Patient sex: M
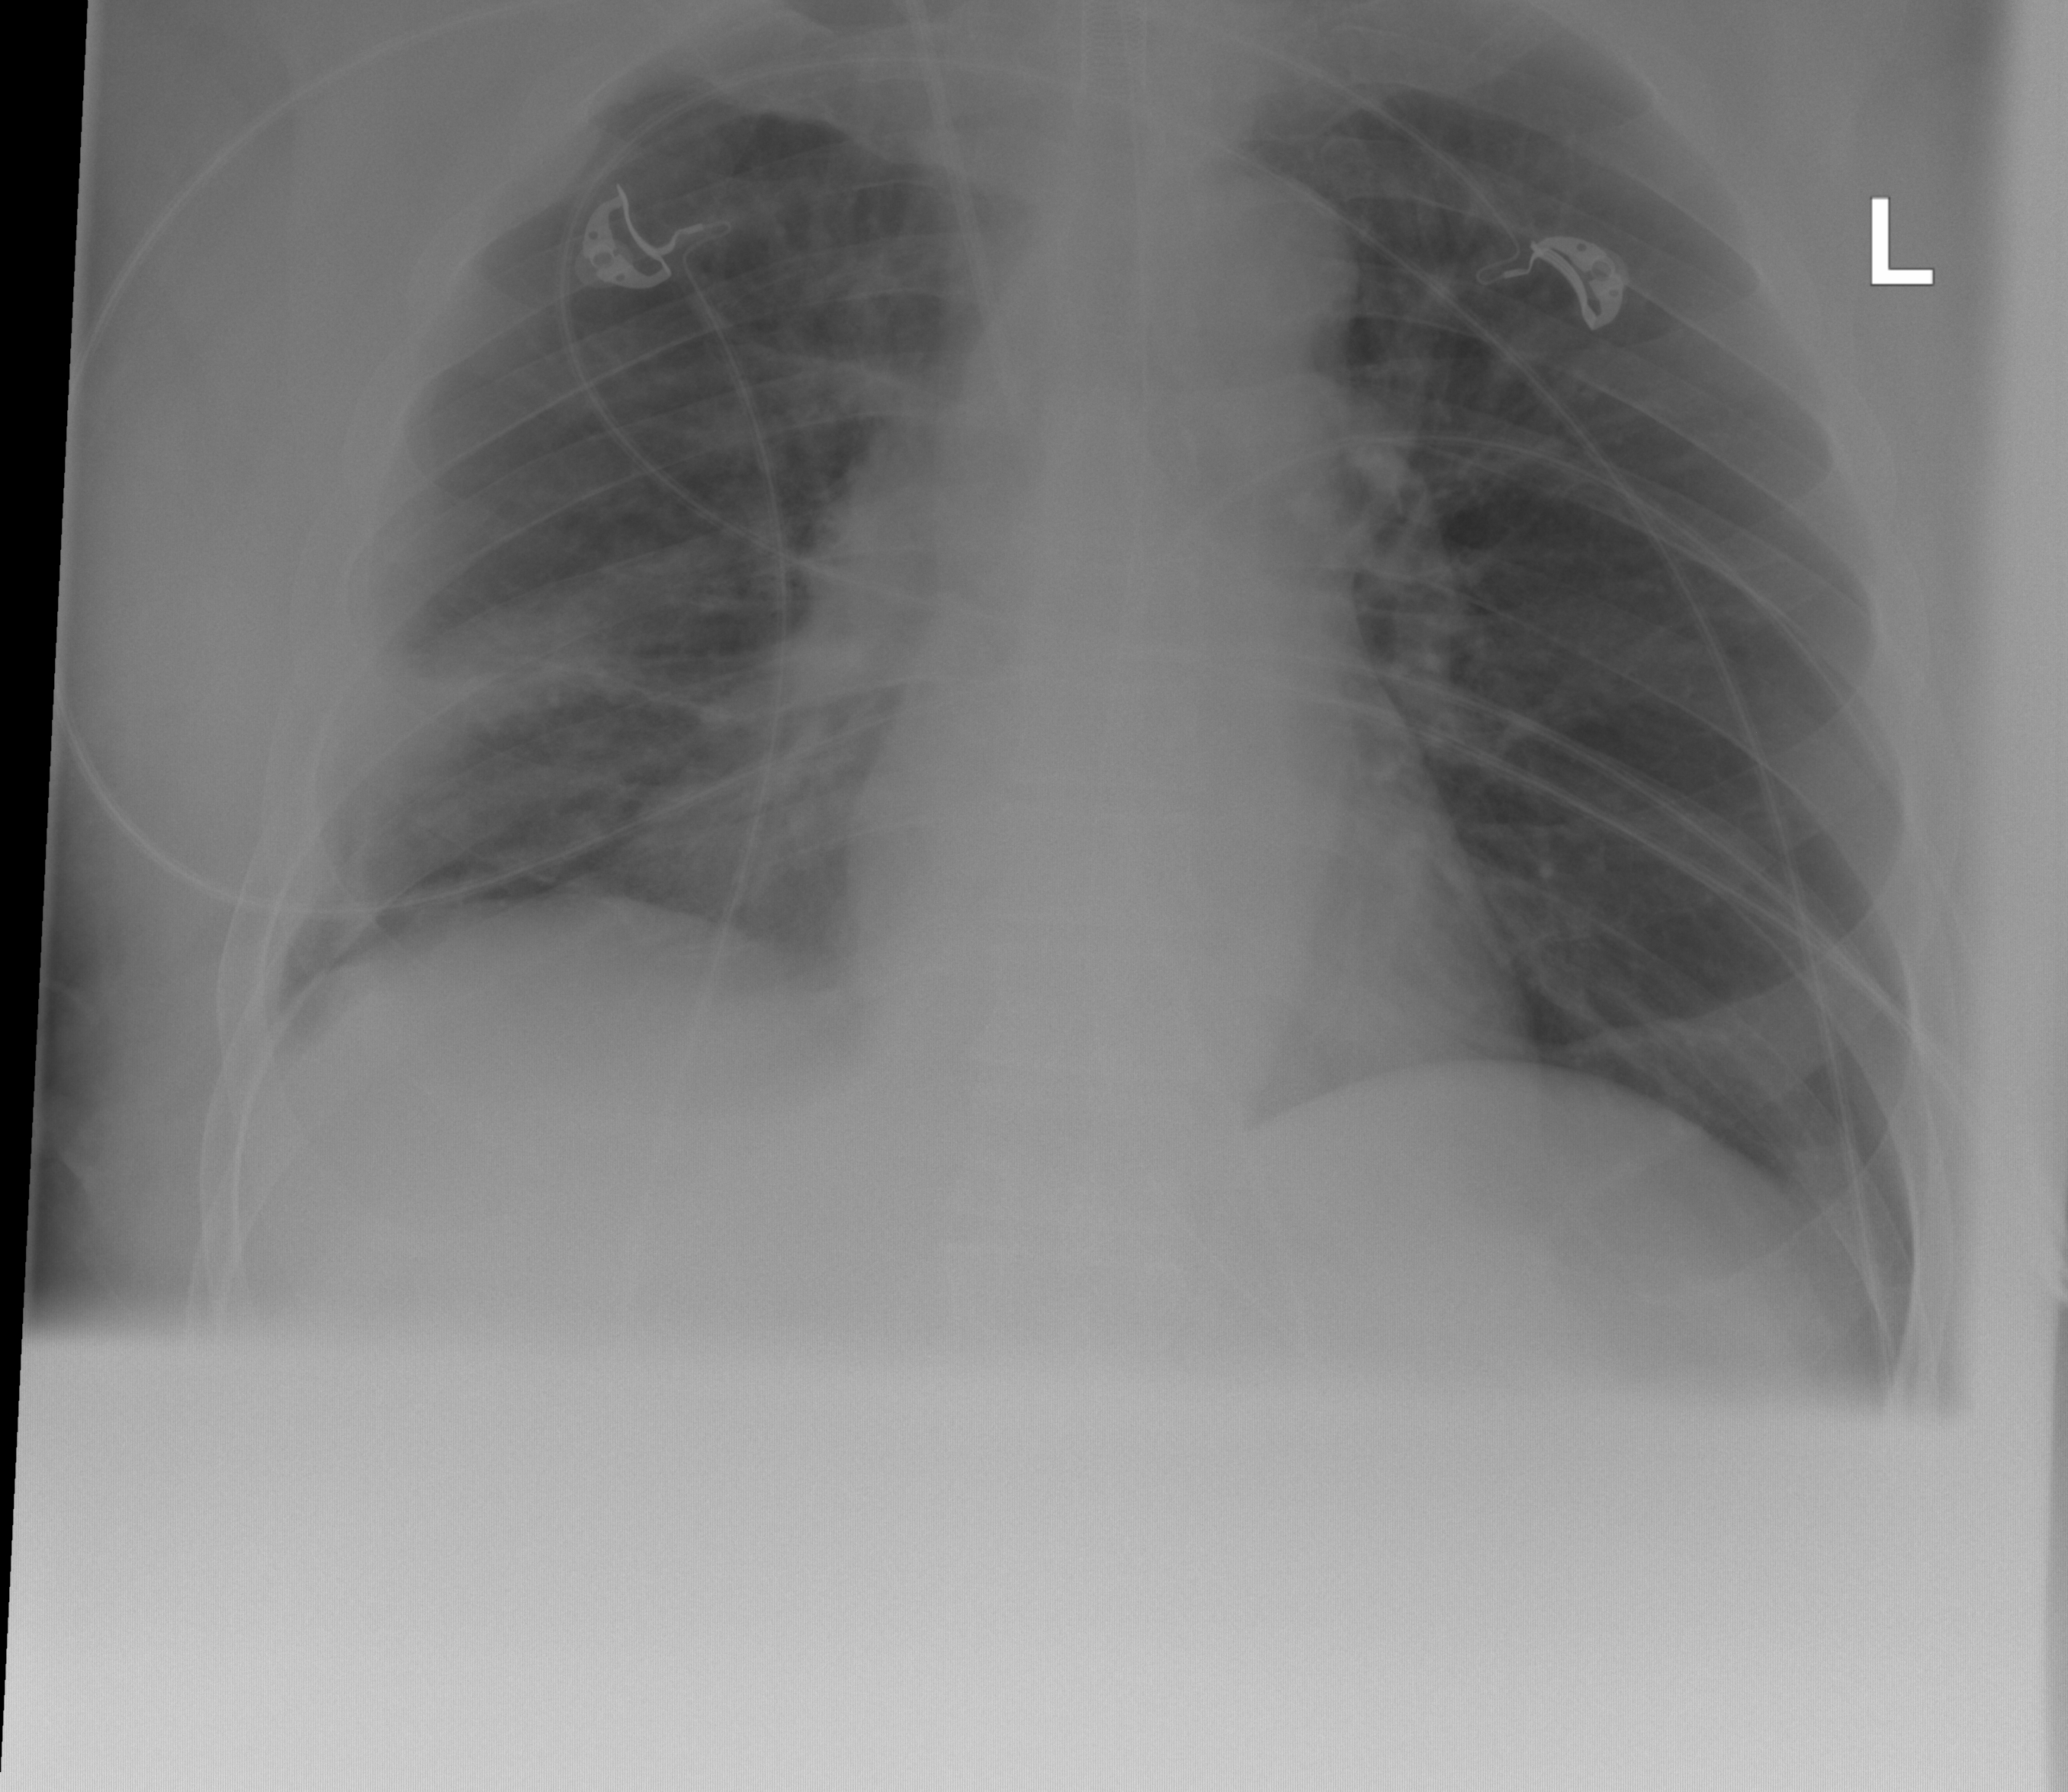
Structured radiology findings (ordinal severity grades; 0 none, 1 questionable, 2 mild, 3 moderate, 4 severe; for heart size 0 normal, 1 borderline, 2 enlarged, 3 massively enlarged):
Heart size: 0
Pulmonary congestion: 1
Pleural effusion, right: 2
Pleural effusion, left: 0
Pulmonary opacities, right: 2
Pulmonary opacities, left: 0
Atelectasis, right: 1
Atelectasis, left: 0